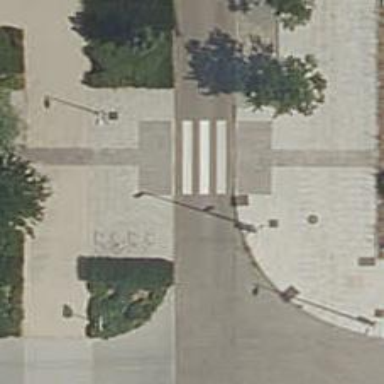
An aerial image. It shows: Uncontrolled crossing on the road.